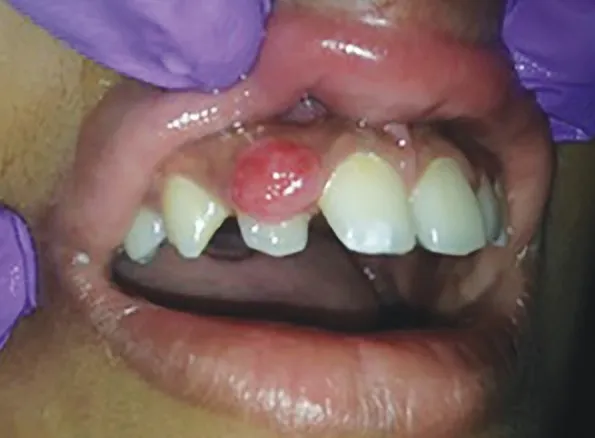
Preoperative clinical presentation of the lesion.
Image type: medical_photograph (other_medical_photograph)